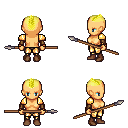
a pixel art fantasy rpg character, female body template, human, tanned skin, gold arm armor, gold greaves, gold short mohawk hairstyle, cloth bracers, brown shoes, spear, four views (front, back, left, right), 2x2 character sprite sheet, small pixel art, hard edges, no anti-aliasing